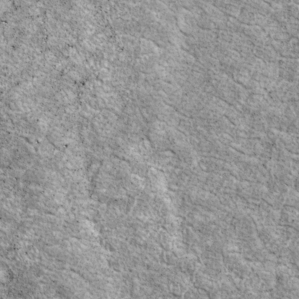
Label: non_frost